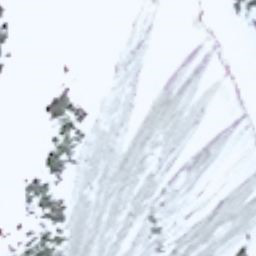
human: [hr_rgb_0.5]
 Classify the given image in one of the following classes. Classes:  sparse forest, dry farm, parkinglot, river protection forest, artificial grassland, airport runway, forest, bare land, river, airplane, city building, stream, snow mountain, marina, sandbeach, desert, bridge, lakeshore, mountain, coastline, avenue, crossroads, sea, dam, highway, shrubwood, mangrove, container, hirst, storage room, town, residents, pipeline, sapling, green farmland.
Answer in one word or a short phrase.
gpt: snow mountain